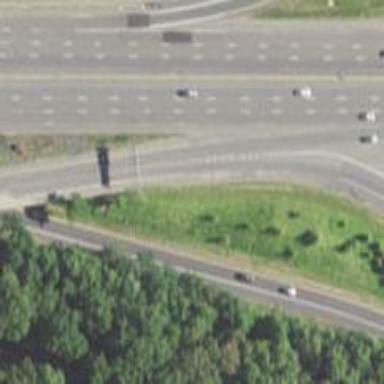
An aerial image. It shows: Motorway junction.